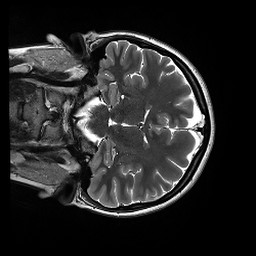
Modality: T2w
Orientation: coronal
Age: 19
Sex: female